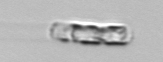
Label: Guinardia_striata